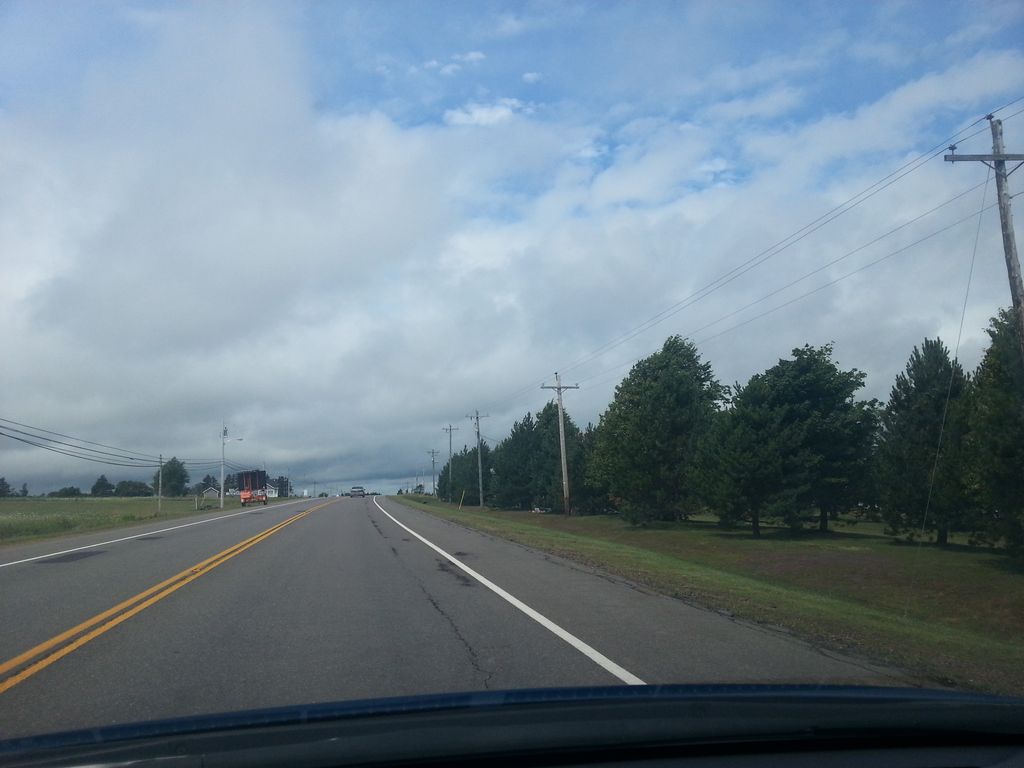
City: charlottetown